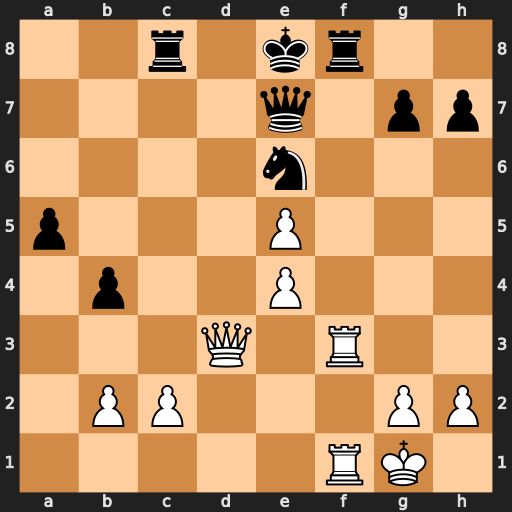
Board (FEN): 2r1kr2/4q1pp/4n3/p3P3/1p2P3/3Q1R2/1PP3PP/5RK1
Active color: w
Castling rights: -
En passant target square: -
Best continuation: Qb5+ Qd7 Rxf8+ Nxf8 Rxf8+ Kxf8 Qxd7